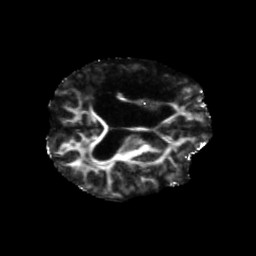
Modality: FA
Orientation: axial
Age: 46
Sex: male
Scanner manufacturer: siemens
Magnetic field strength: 3 T
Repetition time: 5.47 s
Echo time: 0.0854 s